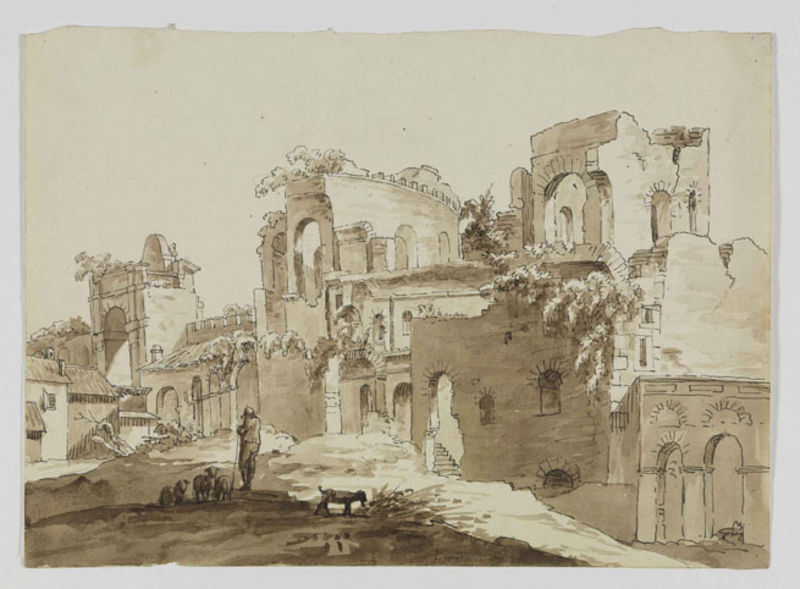
Titel: Die Rückseite der Porta Asinaria (Porta S. Giovanni) in Rom
Künstler: Friedrich Weinbrenner
Standort: Karlsruhe
Institution: Staatliche Kunsthalle Karlsruhe
Schlagwörter: baum, berg, blau, dunkel, feder, felsen, himmel, laub, mann, schatten, wasser, weiß, aquarell, bäume, gelb, landschaft, sand, stadt, braun, fenster, grau, hell, hut, licht, paris, schwarz, skizze, strasse, säule, säulen, tür, vordergrund, zeichnung, dach, gebäude, gras, haus, hund, schloss, tier, tiere, weg, wiese, beige, malerei, alt, architektur, mensch, stehen, stein, steine, einsamkeit, erde, feld, gräser, horizont, häuser, hügel, natur, strauch, weide, busch, büsche, einsam, gebüsch, hütte, sonne, sträucher, boden, figur, stehend, klassizismus, blatt, pflanze, pflanzen, theater, arbeit, kamin, rund, schornstein, stock, turm, ranken, pfütze, papier, ruhe, ansicht, bogen, fassade, italien, ort, süden, stab, studie, berge, fels, hitze, risse, verlassen, wüste, öde, dorf, dächer, mauer, ziegel, farbe, grafik, graphik, schattierung, herde, monochrom, wasserfarbe, wolkenlos, idylle, rast, platz, silhouette, pilaster, sepia, rundbogen, stille, romantik, schaden, treppe, treppen, zerstörung, stufen, hoch, striche, bauer, tor, zinnen, bögen, verfall, eingang, eingänge, laviert, tusche, wasserfarben, arkade, ruine, gewölbe, lamm, schaf, antike, gestützt, burg, weiden, kloster, torbogen, wurzel, linie, kohle, ideal, festung, mauerwerk, schwarz weiss, stich, staub, aqua tinta, bleistift, ruinen, tinte, rom, karton, gemäuer, tore, stadttor, villa, kaputt, bewachsen, efeu, mauern, antik, karg, kund, rundbögen, tonig, zerstört, büschel, planzen, tempel, arkadien, hirtenstab, tur, goethe, lämmer, schafe, klassik, hirte, hüten, schaaf, schäfer, ziege, rötel, weise, lavierung, gestrüp, verfallen, römisch, forum romanum, mittelmeer, zerfall, fesnter, toskana, ziegen, riss, federzeichnung, bewuchs, schaffe, zeichnungen, reiseskizze, handzeichnung, romanisch, überwuchert, zerfallen, gemauert, durchgänge, aquarelliert, leise, treffe, coloriert, zeichnug, kolosseum, vorstudie, aqurell, auqarell, stracuh, stiege, höhung, überreste, hirt, jund, cornelius, hüter, schäferhund, hütehund, füssli, archaisch, mauerreste, oriet, ruinenstadt, gelbstichig, brock, schatrten, schafsherde, maxentiusbasilika, scheiße, trppen, stiftzeichnung, abrock, e, rruine, rundbbogen, antike überreste, fresssen, ueberwachsen, füsslu, giethe, hunder, überwuckert, hir, tümmer, zeicvhnung, tüern, sche000000